Field crop: maize
Growth stage: 2
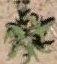
Species: atriplex